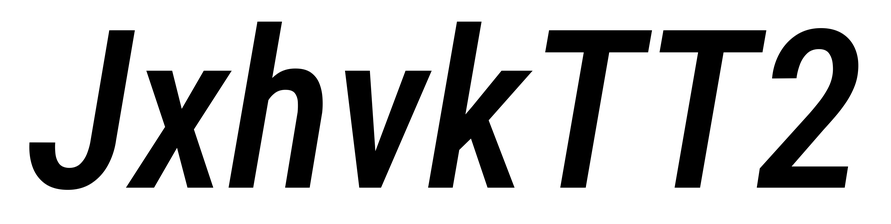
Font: Roboto-Italic_Condensed_Medium_Italic